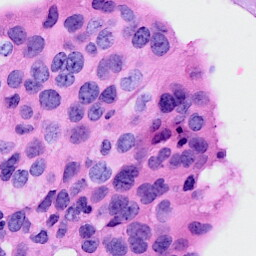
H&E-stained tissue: Breast